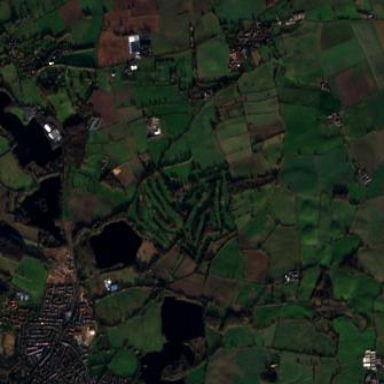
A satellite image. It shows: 18-hole golf course situated within leisure land.